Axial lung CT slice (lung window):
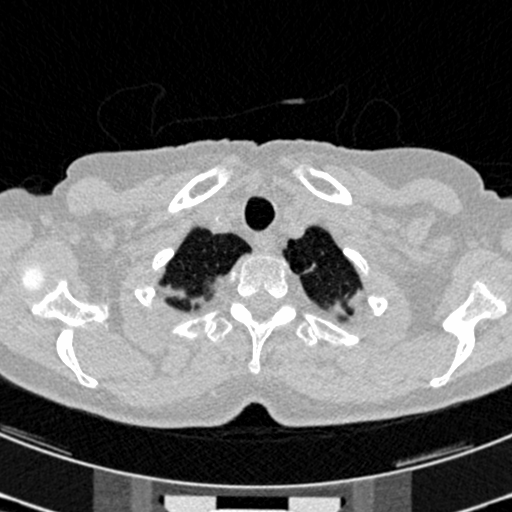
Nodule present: no